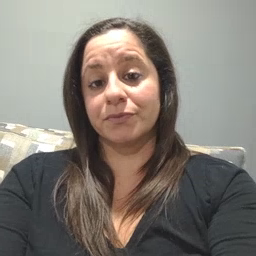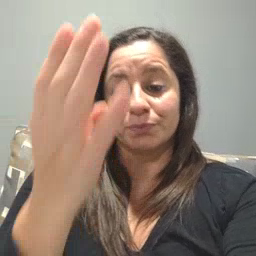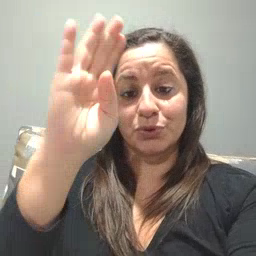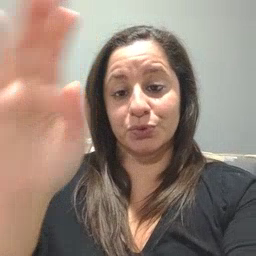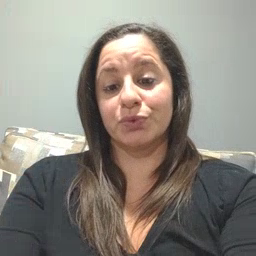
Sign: blue